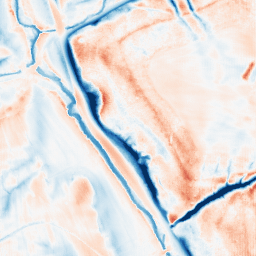
Category: classical
Decomposition family: gaussian_anisotropic
Decomposition parameters: sigma_x: 10
sigma_y: 5
Upsampling method: fft_zeropad
Upsampling parameters: scale: 8
Upsampling scale: 8